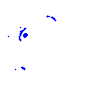
Particle: proton